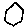
Label: hexagon